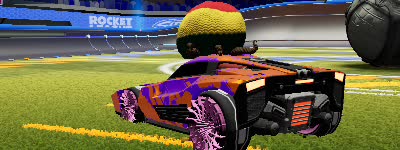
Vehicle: breakout